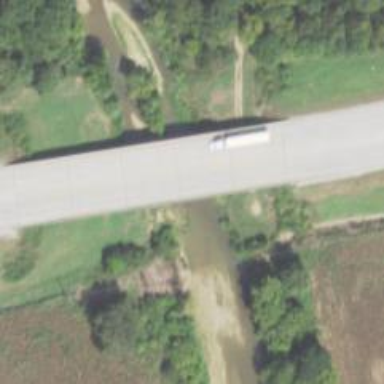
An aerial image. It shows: Beam bridge carrying trunk highway.